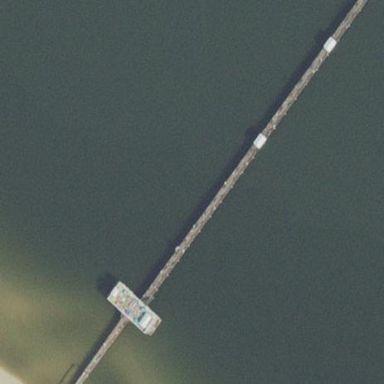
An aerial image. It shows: Man-made pier.